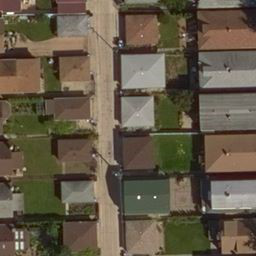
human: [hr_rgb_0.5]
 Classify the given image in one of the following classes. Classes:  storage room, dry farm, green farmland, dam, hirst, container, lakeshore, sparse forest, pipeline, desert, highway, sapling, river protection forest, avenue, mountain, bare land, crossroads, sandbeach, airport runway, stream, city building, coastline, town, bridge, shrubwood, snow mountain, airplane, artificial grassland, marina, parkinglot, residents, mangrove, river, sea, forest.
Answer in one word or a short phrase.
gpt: residents